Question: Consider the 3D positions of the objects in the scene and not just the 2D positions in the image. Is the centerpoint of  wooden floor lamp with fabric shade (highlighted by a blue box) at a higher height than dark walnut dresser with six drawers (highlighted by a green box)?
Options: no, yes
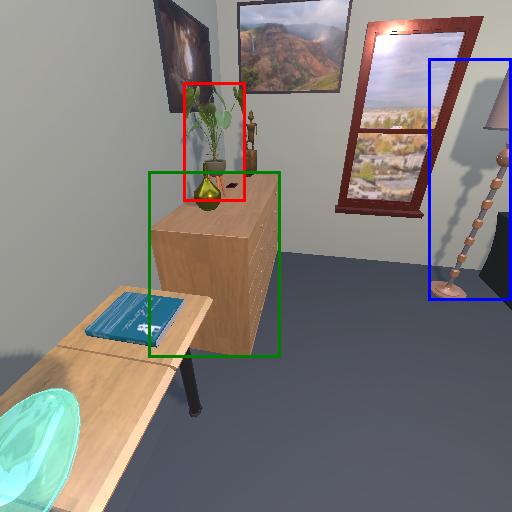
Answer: no